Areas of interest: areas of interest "Scenic Spot"
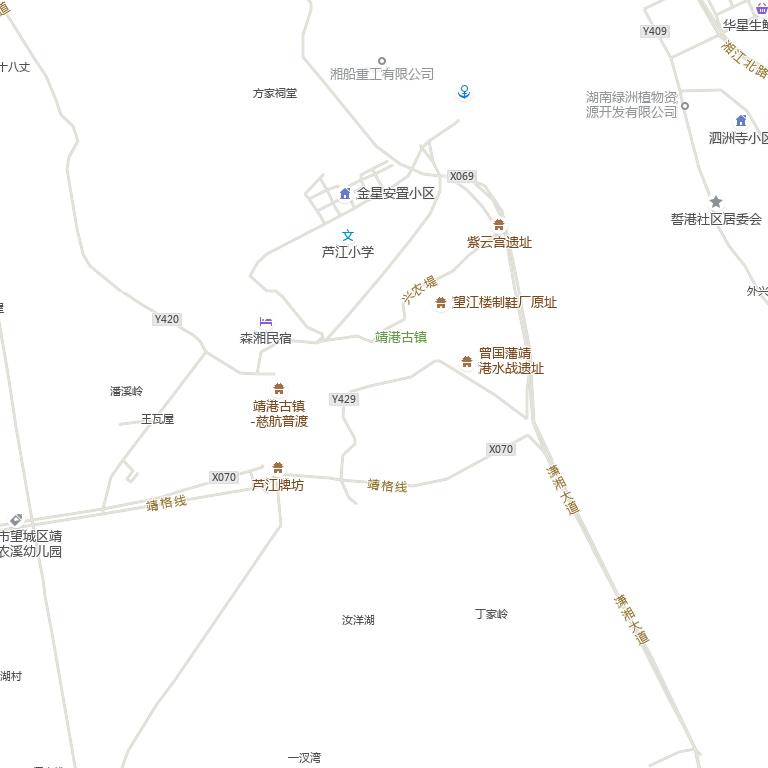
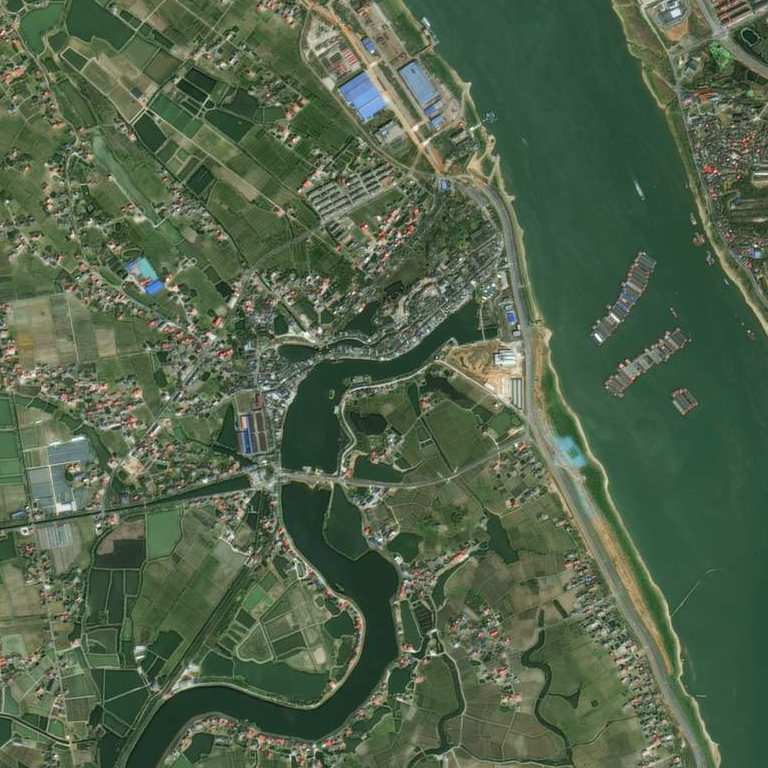